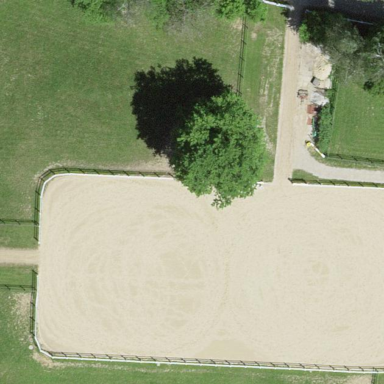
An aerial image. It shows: Equestrian pitch for leisure land activities.